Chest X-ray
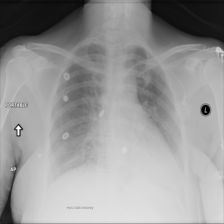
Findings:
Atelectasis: negative
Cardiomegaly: negative
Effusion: negative
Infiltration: negative
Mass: negative
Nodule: negative
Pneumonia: negative
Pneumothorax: negative
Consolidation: negative
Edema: negative
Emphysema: negative
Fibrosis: negative
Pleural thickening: negative
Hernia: negative